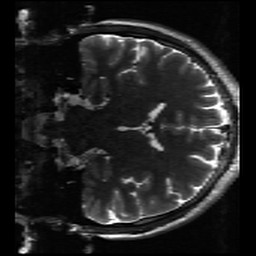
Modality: inplaneT2
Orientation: coronal